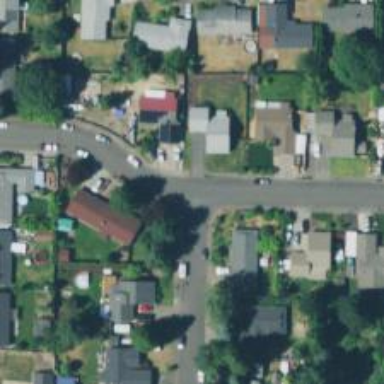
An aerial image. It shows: Residential road with sidewalk on the left.